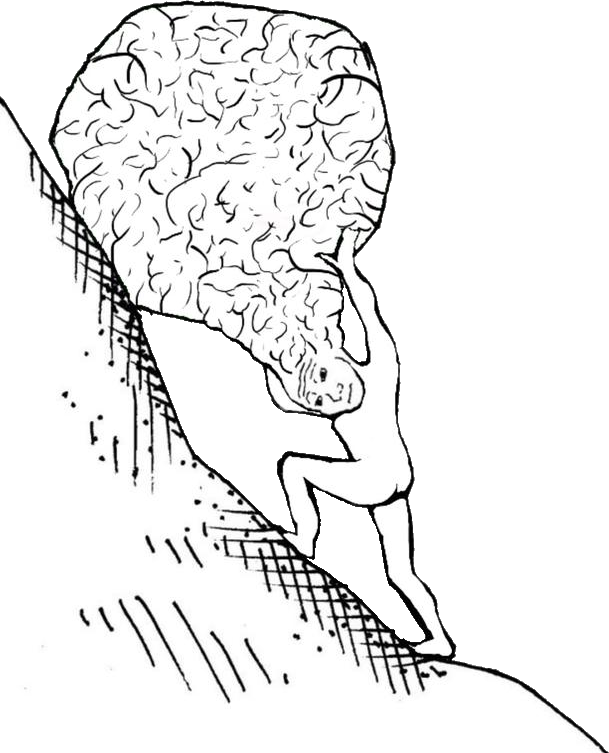
Label: 5_Brainiak